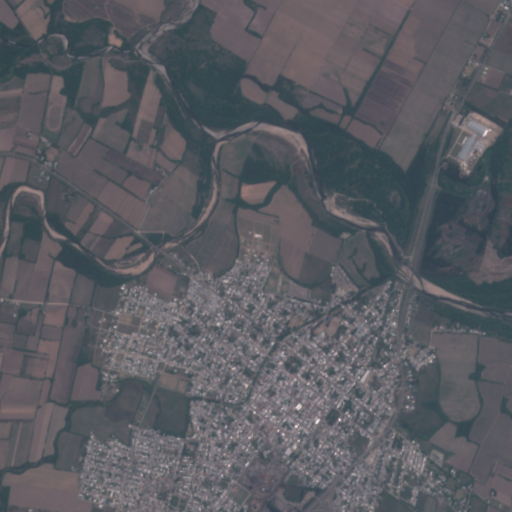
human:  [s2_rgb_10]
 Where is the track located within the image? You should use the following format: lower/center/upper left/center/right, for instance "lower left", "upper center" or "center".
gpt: The track is located in the center of the image.
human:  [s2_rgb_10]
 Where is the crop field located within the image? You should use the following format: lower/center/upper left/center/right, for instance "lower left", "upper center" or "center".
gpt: There is no crop field in the image.